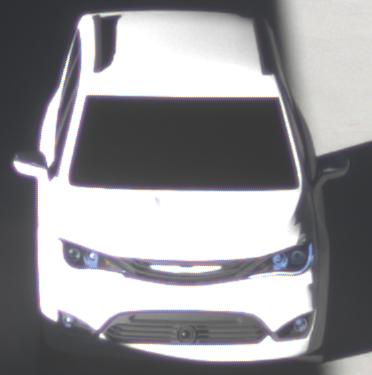
Make: Chrysler
Model: Pacifica
Detailed model: -
Model produced from: 2016
Model produced until: 2020
Doors: 5
Color: white
Road condition: dry road
Daytime: sunrise or sunset
Contrast: high contrast